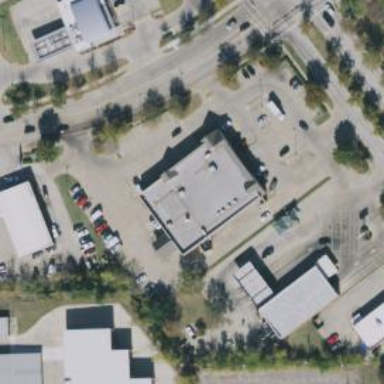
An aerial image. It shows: Pharmacy providing healthcare services.